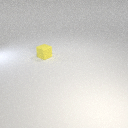
small yellow rubber cube